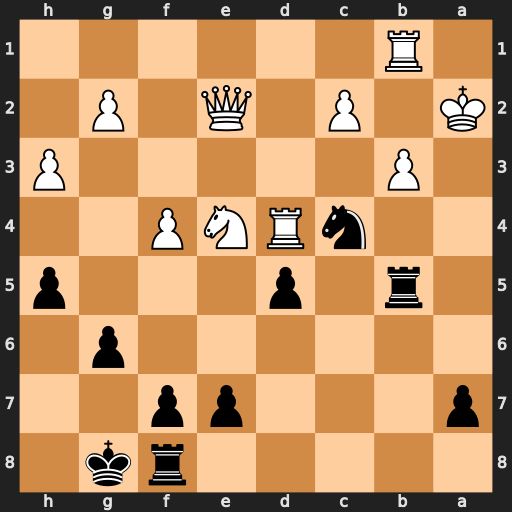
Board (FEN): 5rk1/p3pp2/6p1/1r1p3p/2nRNP2/1P5P/K1P1Q1P1/1R6
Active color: b
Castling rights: -
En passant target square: -
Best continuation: Ra5#